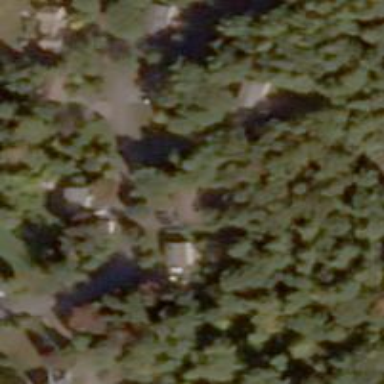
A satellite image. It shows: Driveway.